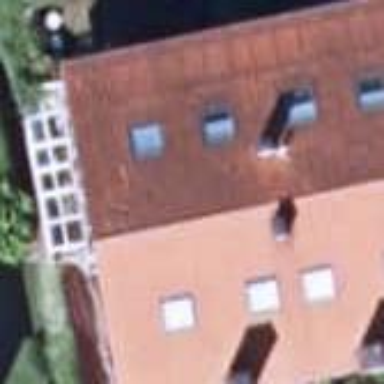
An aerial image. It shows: Terrace building.